Field crop: maize
Growth stage: 2
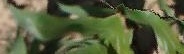
Species: maize